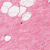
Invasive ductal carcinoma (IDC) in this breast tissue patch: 0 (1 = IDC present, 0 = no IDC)